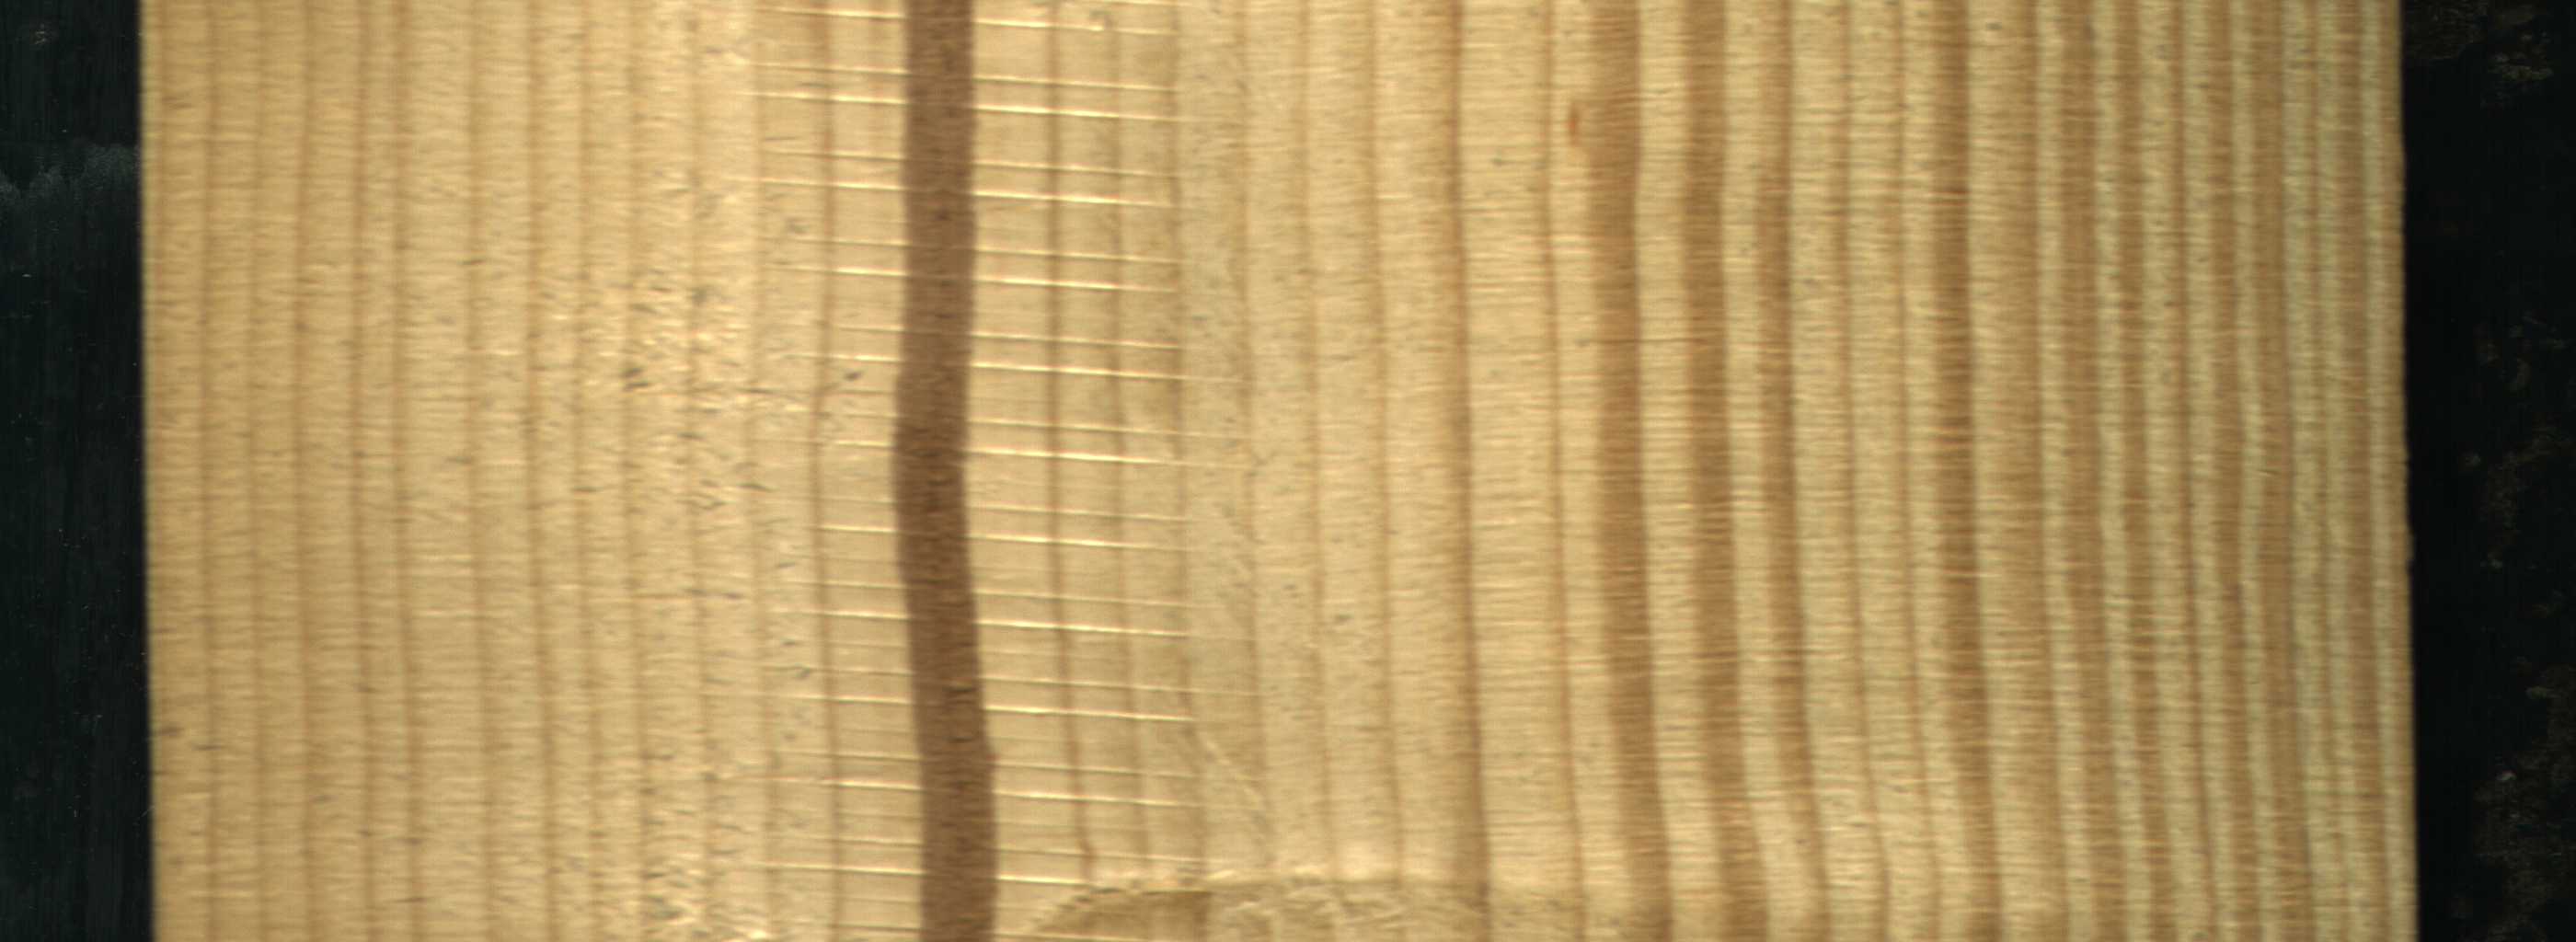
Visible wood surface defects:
Marrow
Live_Knot